Aerial crown-view tile of a tropical tree (Barro Colorado Island, Panama), acquired 20250818:
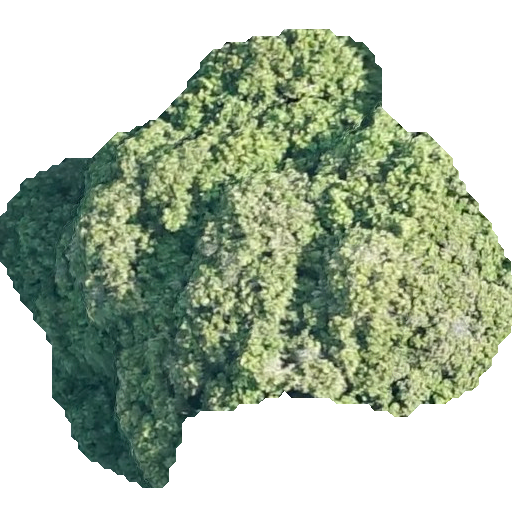
Species: Prioria copaifera
GBIF accepted scientific name: Prioria copaifera
Crown area: 211.809 m²